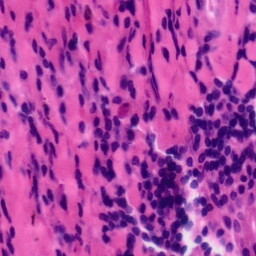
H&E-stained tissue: Tonsil